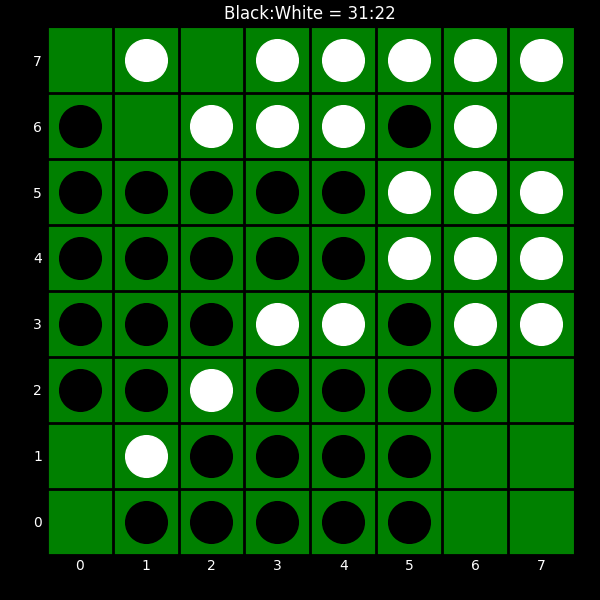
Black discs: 31
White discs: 22